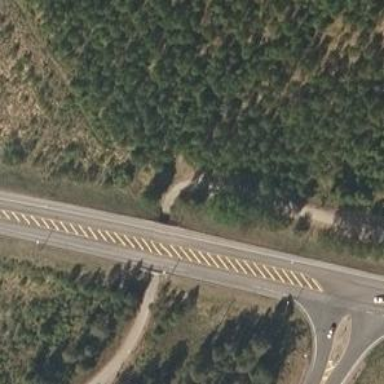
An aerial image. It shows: Asphalt motorway categorized as trunk road.